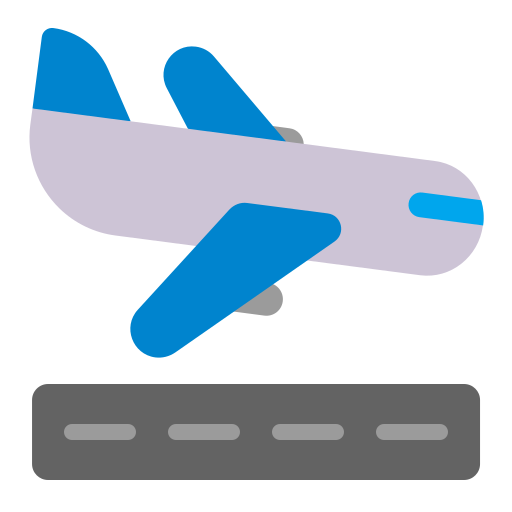
airplane arrival flat